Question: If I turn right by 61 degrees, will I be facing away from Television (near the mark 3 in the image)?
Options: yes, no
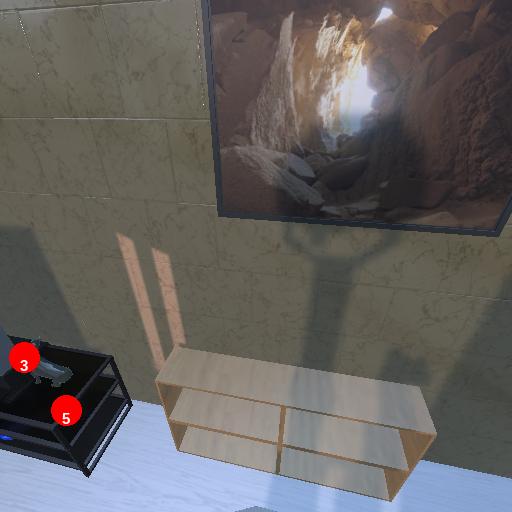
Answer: yes